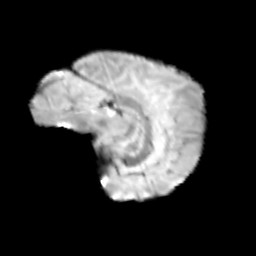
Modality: T2w
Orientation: sagittal
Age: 13
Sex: female
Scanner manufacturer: siemens
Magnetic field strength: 3 T
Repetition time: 3.8 s
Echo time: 0.07 s